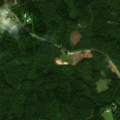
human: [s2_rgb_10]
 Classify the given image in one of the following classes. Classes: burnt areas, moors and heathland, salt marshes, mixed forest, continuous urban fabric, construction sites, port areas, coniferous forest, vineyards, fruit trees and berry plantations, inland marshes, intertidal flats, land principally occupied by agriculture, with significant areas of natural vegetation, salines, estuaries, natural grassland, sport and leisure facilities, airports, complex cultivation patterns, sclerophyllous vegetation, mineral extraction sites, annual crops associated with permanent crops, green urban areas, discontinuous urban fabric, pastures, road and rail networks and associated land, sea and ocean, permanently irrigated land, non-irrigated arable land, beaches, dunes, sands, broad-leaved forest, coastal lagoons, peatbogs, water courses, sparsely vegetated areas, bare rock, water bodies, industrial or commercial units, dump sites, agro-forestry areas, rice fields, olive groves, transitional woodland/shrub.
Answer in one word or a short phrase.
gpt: coniferous forest, mixed forest